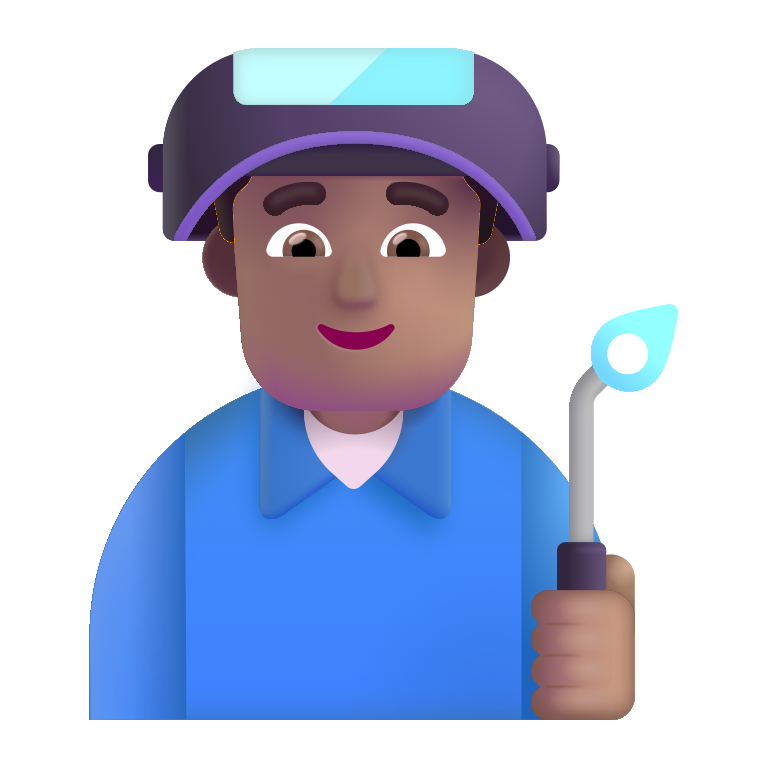
man factory worker color